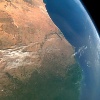
Label: land